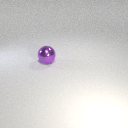
large purple metal sphere